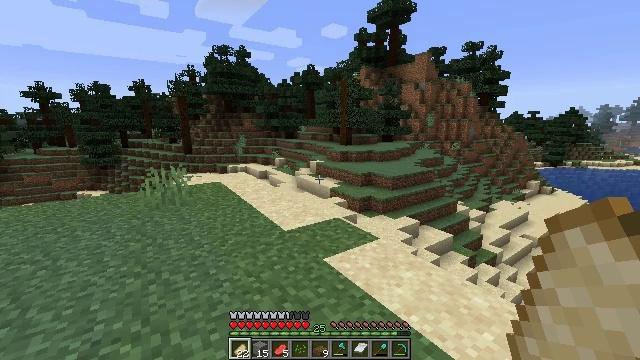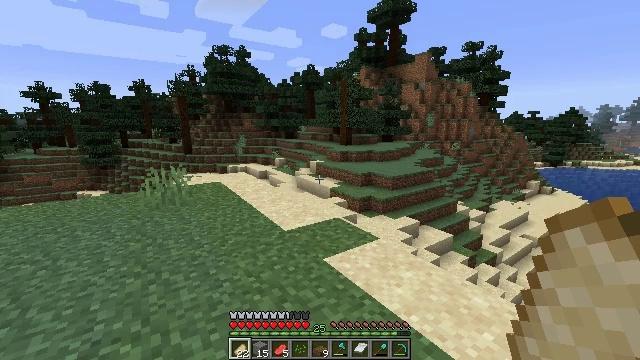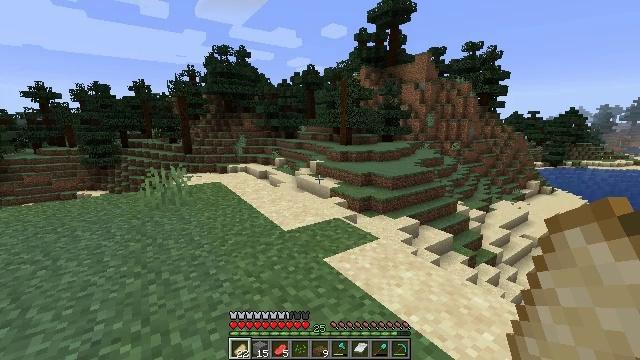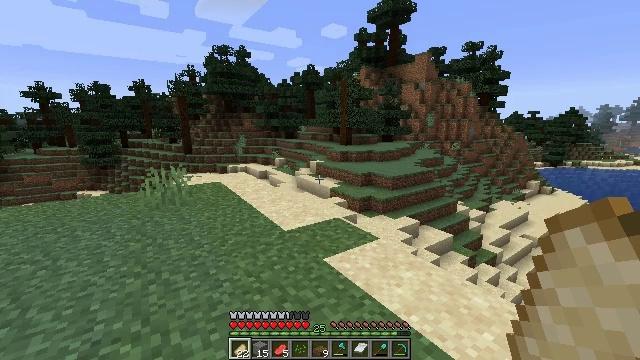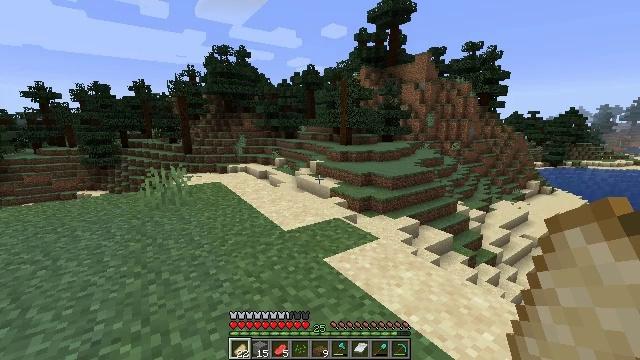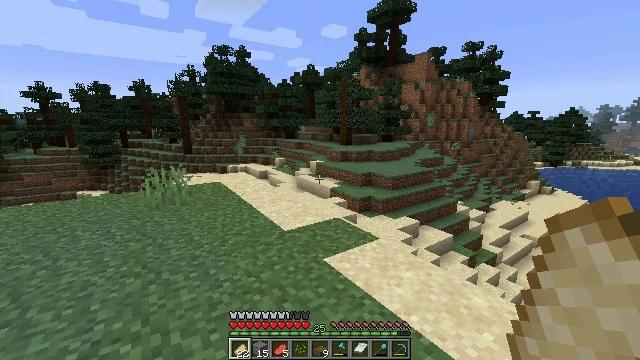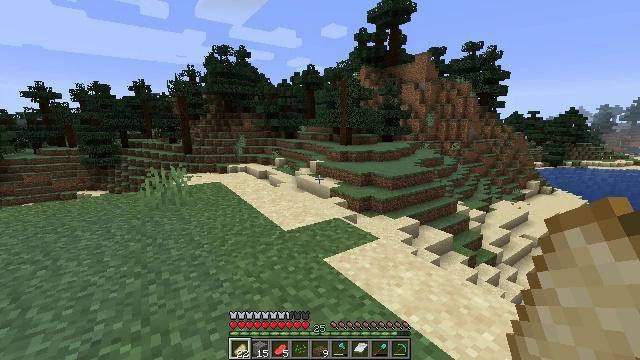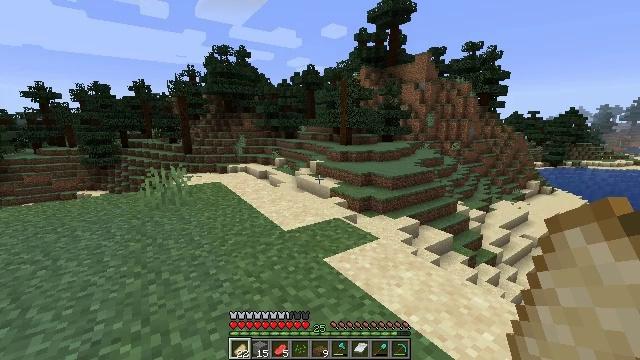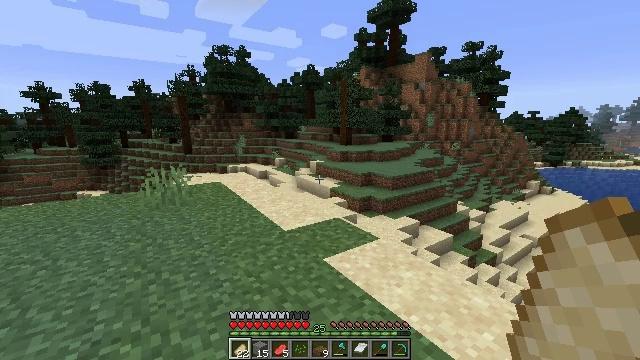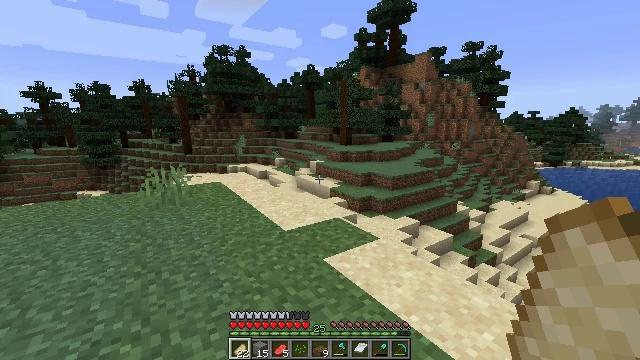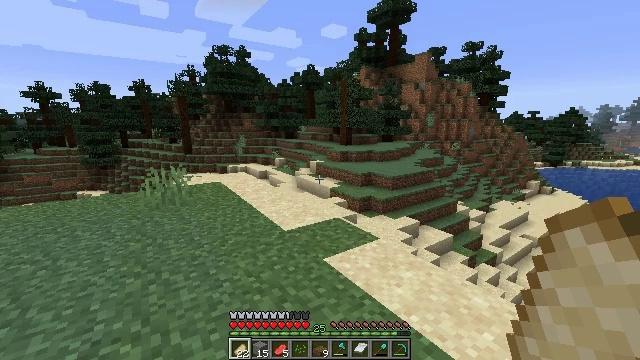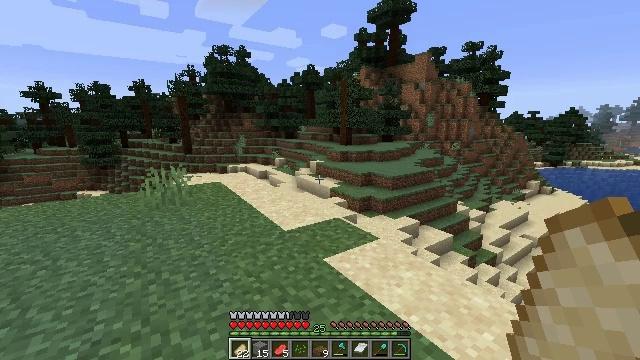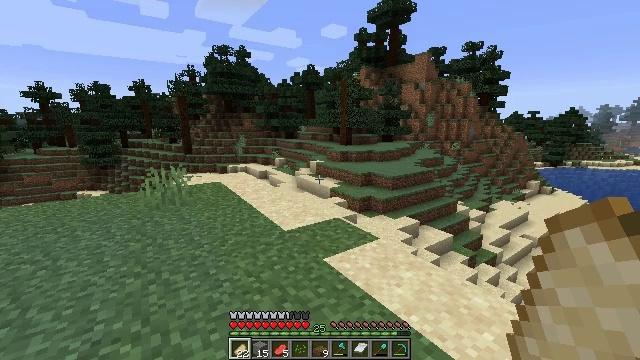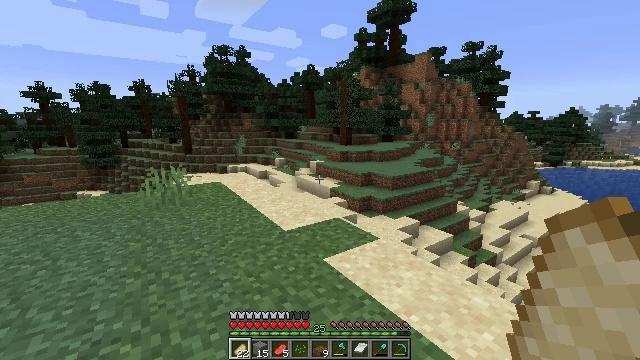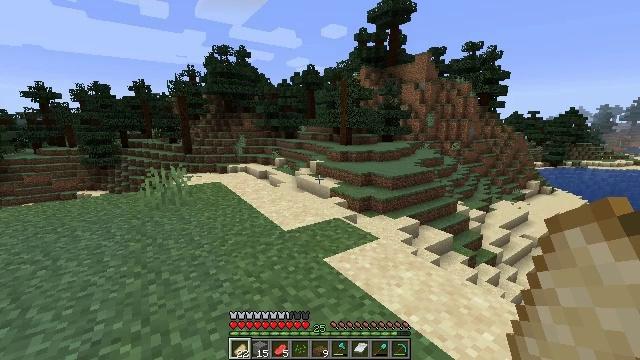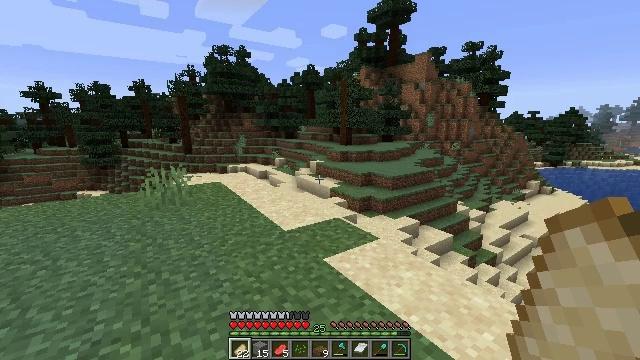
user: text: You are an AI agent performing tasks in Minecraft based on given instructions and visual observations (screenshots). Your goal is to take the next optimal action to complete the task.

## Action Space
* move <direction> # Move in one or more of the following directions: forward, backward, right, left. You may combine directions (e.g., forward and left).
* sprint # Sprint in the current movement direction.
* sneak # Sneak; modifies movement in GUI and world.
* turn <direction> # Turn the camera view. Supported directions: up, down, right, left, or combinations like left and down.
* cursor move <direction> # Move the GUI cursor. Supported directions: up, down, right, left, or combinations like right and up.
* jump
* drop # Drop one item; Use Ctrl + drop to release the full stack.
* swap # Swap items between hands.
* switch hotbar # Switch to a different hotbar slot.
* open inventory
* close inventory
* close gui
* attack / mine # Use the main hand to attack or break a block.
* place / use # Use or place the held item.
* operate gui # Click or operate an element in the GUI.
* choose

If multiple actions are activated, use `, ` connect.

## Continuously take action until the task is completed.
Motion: motion action
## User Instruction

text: Attack the large fern to gather it.
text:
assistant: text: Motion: no_op
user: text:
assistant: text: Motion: no_op
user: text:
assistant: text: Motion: no_op
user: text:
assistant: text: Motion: no_op
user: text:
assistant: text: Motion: no_op
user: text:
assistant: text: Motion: no_op
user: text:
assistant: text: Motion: no_op
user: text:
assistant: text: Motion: no_op
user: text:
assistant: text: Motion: no_op
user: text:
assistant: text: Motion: no_op
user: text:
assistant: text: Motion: no_op
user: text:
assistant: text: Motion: no_op
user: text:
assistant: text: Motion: no_op
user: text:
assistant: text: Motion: no_op
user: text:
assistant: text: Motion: no_op
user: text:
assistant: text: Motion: no_op
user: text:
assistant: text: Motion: no_op
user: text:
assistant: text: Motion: no_op
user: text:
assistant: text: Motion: no_op
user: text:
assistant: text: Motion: no_op
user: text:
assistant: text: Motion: no_op
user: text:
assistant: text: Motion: no_op
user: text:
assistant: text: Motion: no_op
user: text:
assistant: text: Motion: no_op
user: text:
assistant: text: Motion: no_op
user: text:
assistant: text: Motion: no_op
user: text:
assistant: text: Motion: no_op
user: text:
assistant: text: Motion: no_op
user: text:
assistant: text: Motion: no_op
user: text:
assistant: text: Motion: no_op